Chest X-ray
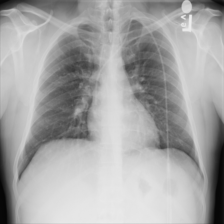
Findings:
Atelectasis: negative
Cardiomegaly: negative
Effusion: negative
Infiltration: negative
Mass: negative
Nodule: negative
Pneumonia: negative
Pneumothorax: negative
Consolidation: negative
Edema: negative
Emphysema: negative
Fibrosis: negative
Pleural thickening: negative
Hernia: negative